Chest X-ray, PA view. Patient: 45 years old, sex F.
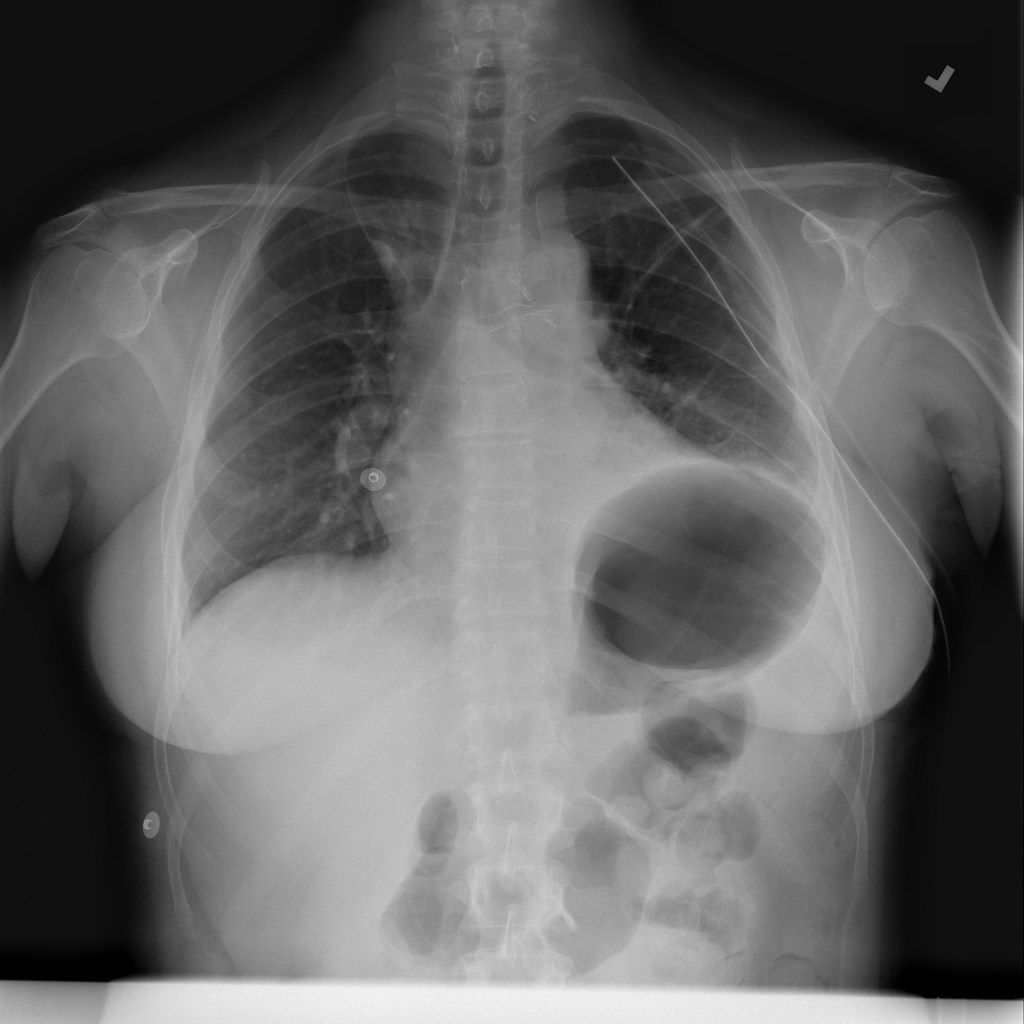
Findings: Atelectasis, Infiltration